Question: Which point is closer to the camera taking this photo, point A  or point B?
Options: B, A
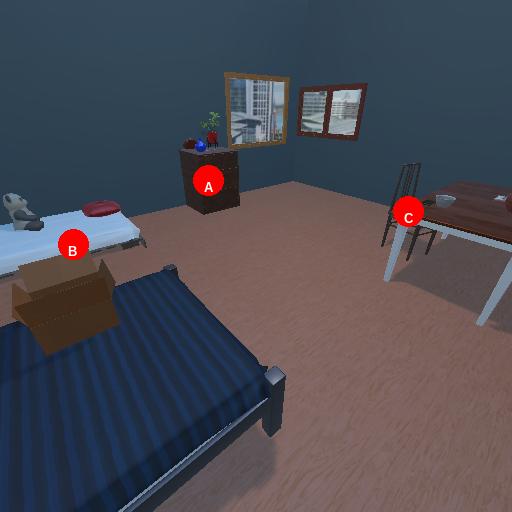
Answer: B